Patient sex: F
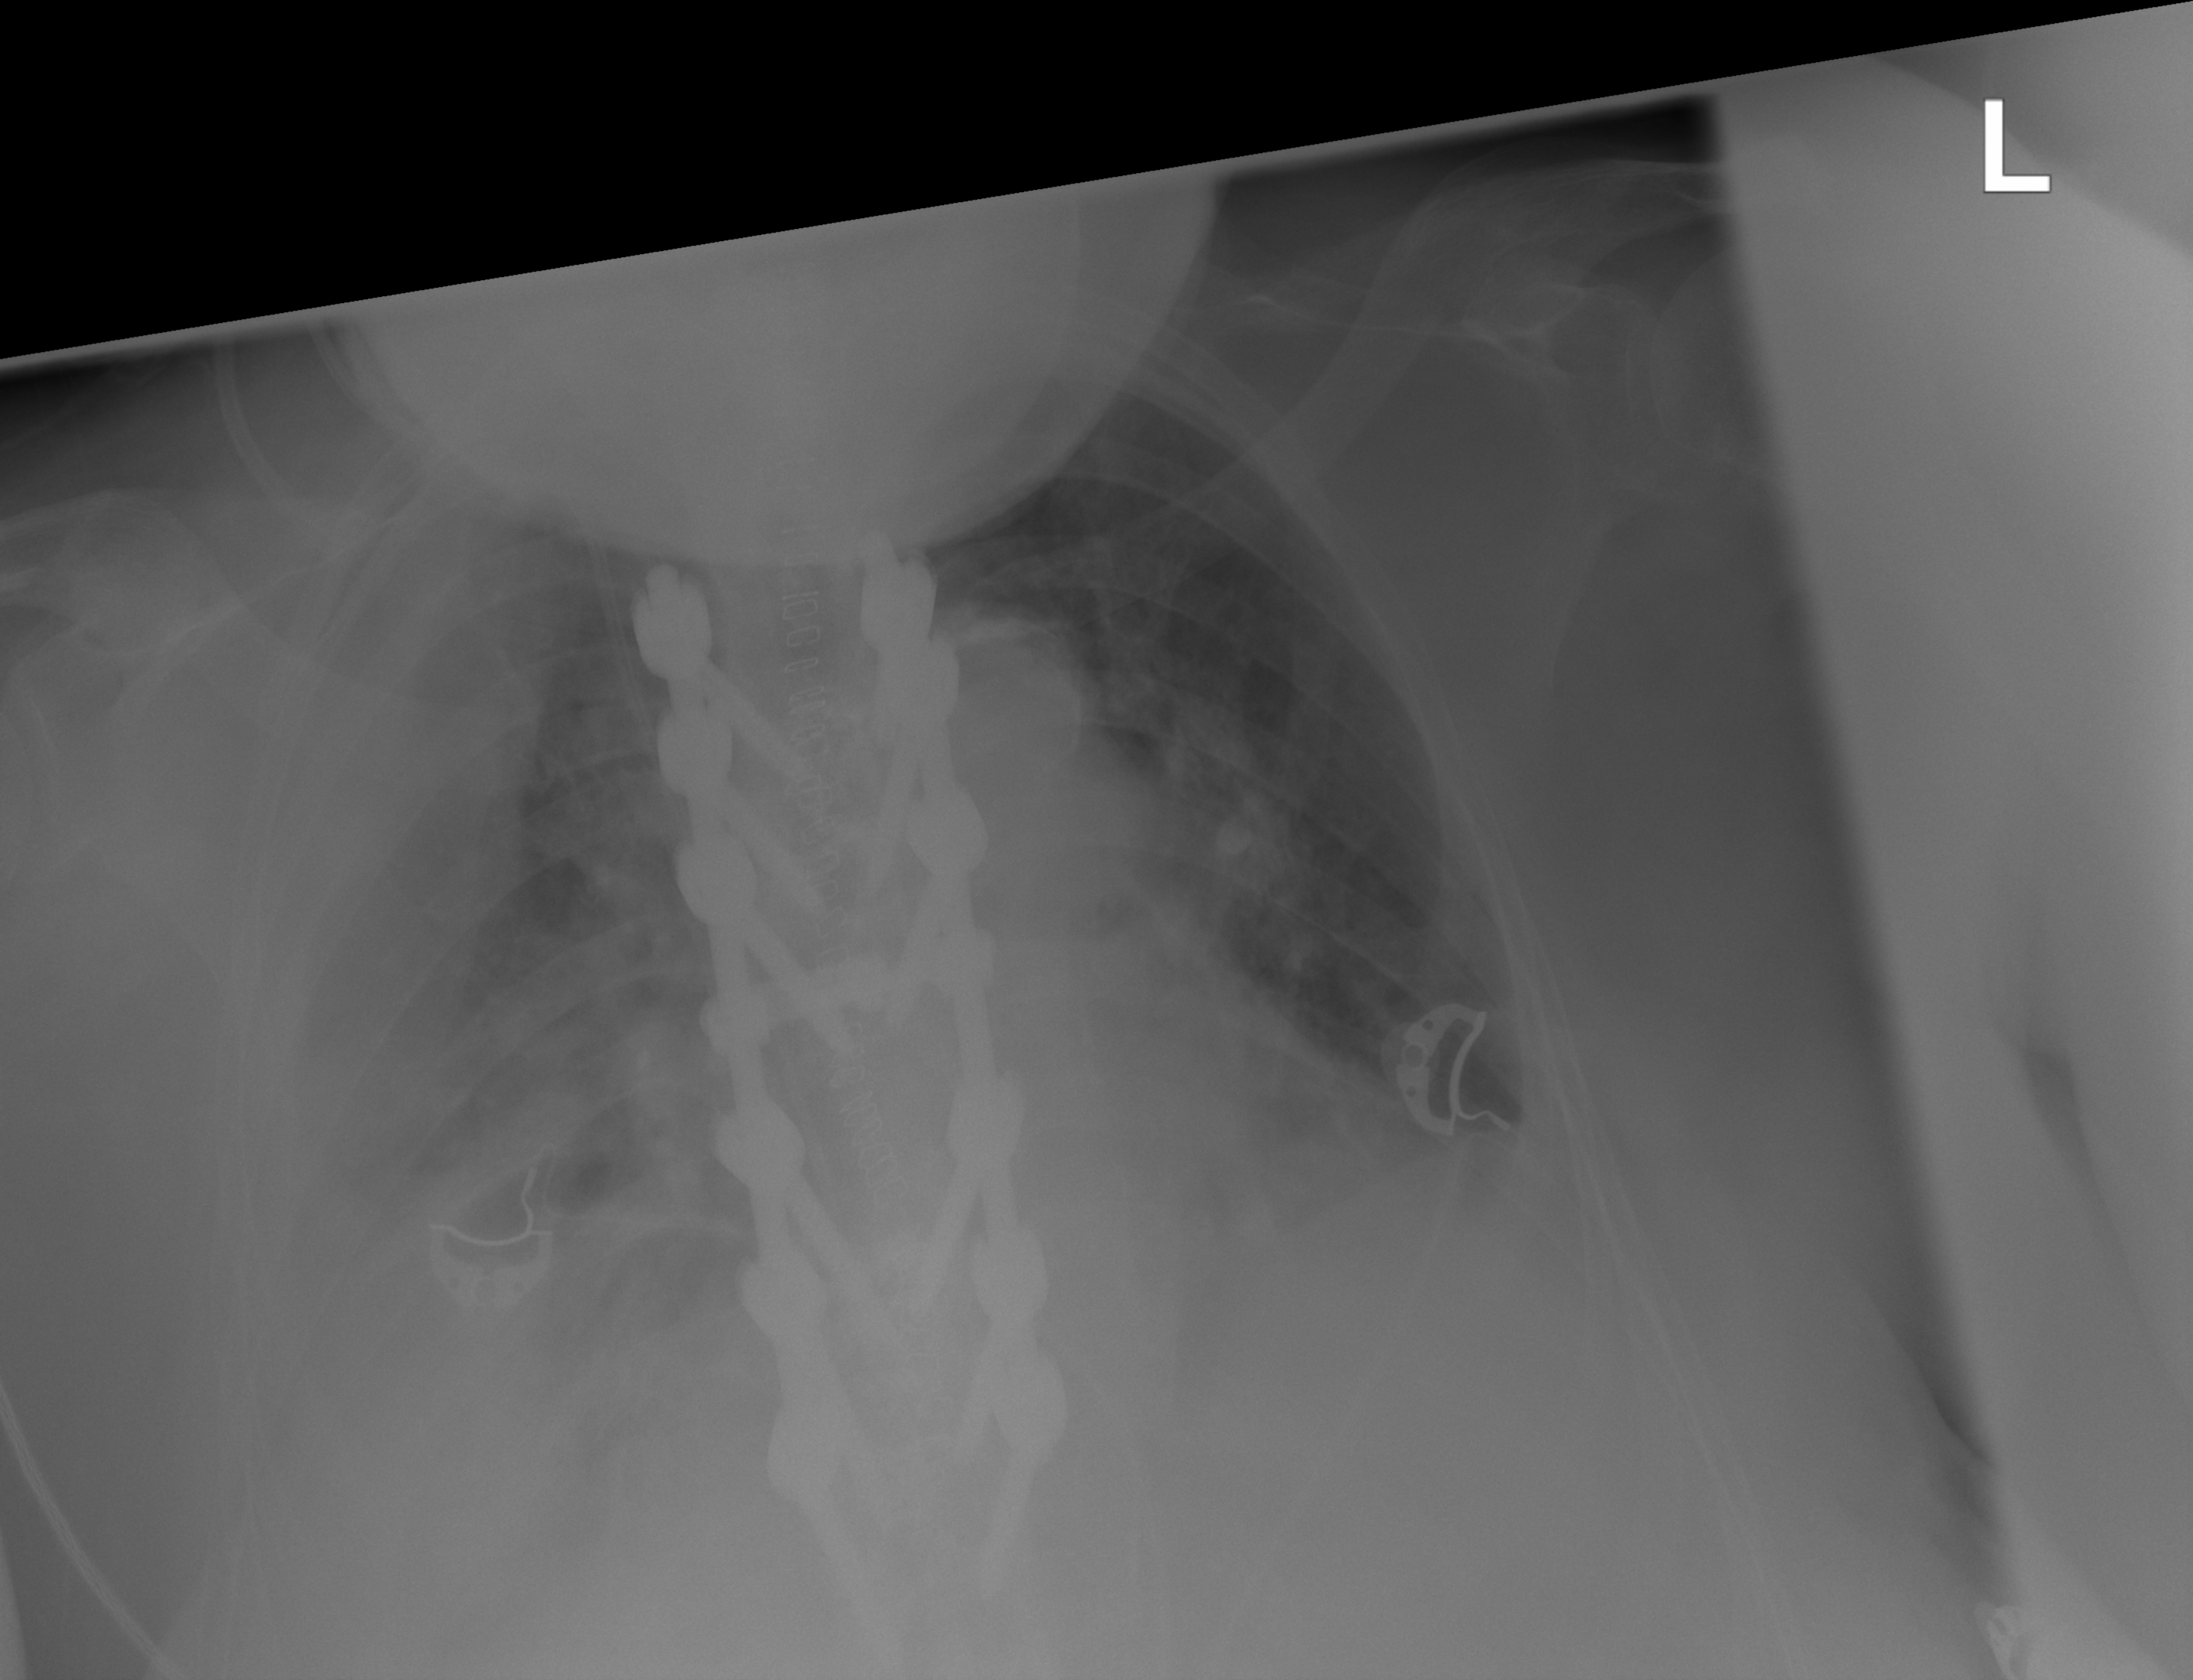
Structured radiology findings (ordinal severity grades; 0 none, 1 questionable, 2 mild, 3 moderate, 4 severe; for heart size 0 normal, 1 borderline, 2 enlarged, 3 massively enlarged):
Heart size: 2
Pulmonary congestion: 0
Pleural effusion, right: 3
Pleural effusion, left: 1
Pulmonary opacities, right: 1
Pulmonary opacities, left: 1
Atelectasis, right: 3
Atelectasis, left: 2